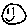
Label: smiley face